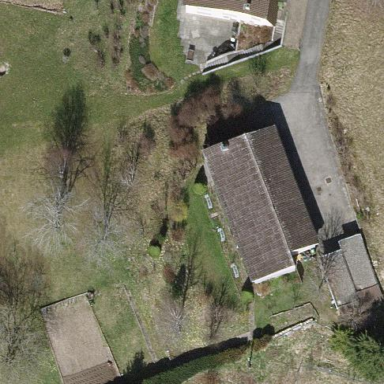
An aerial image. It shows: Simple house.